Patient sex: F
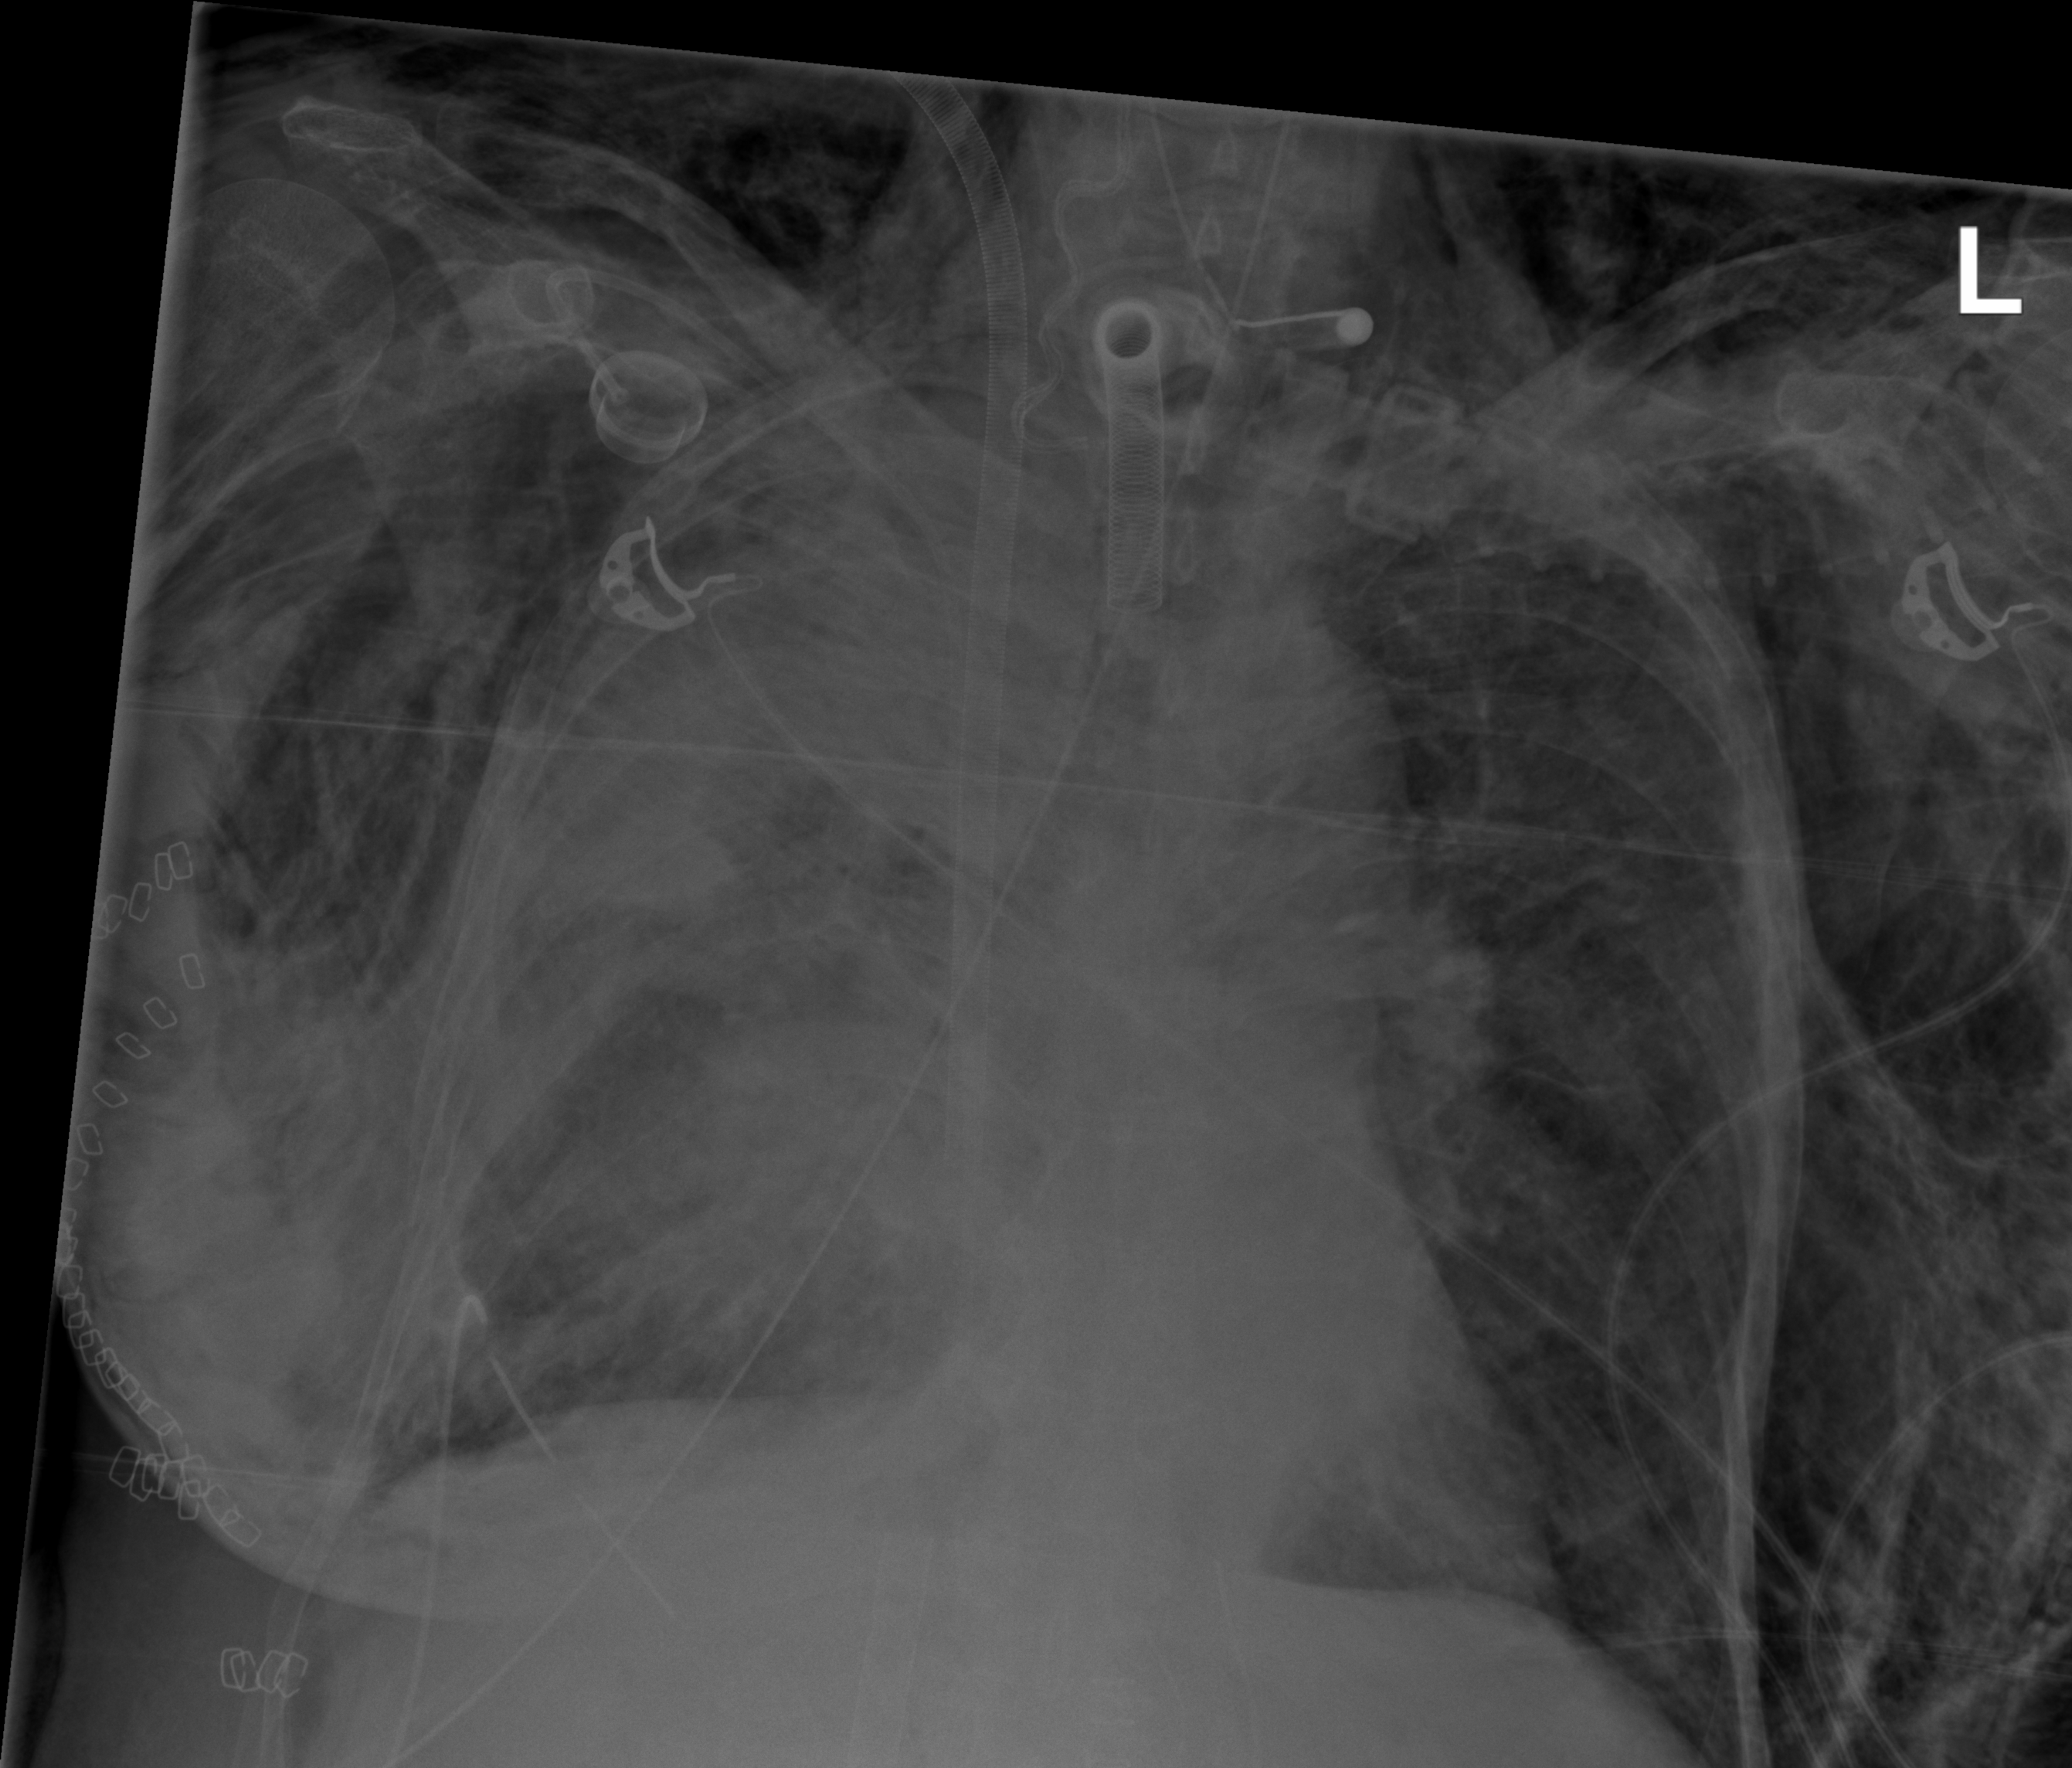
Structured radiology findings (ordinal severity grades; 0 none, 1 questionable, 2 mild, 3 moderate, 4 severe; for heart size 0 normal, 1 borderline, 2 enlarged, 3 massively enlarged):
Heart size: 0
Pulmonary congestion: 0
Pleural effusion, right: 3
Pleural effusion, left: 0
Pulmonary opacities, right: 3
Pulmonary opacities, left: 0
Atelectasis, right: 3
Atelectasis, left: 0